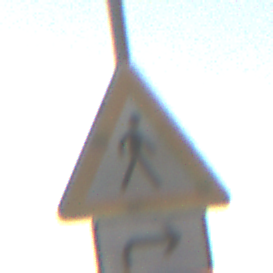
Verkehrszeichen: FussgaengerLinks
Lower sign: RichtungsangabeDurchPfeile5
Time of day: SunriseSunset
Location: Outdoor (RoadRail)
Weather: PartlyCloudy
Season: NotSpecified
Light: Natural